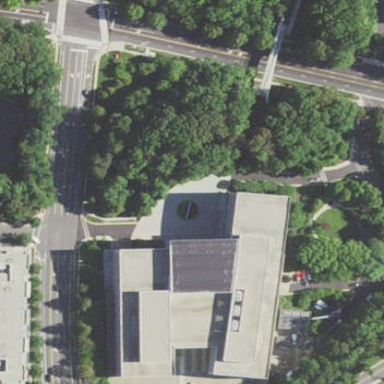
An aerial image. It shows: Government office building.